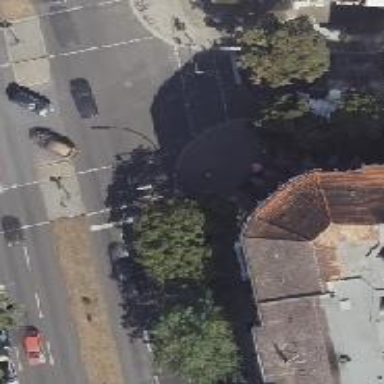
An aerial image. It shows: Crossing on the footway with traffic signals.